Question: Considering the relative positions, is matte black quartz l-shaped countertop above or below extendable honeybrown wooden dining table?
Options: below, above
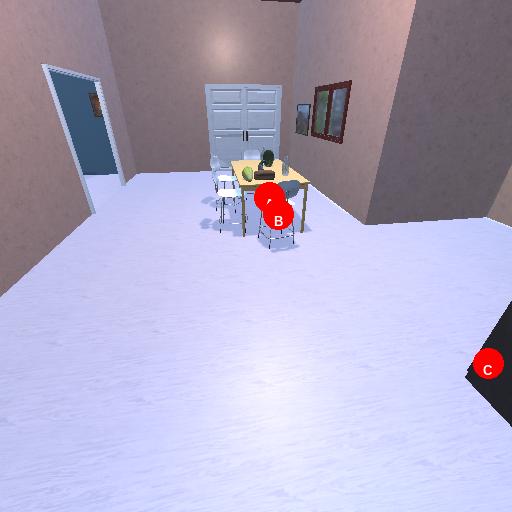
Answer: below